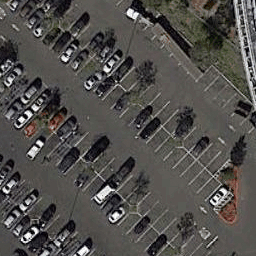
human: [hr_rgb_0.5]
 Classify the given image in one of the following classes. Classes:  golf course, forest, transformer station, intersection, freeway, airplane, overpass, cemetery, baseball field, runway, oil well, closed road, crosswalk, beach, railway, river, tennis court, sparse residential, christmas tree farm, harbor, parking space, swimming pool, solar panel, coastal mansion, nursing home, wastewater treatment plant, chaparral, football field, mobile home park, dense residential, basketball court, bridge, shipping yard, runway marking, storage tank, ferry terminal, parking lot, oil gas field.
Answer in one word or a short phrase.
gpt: parking lot